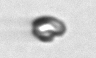
Label: detritus_transparent